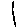
Label: line